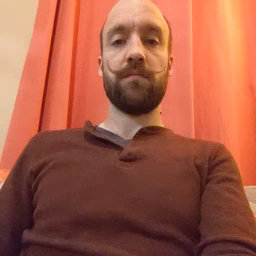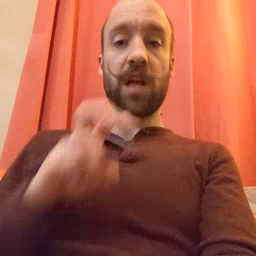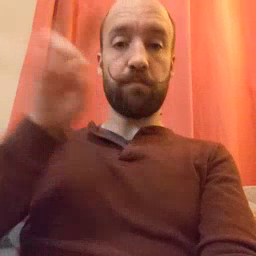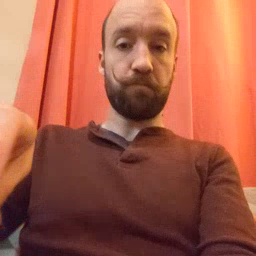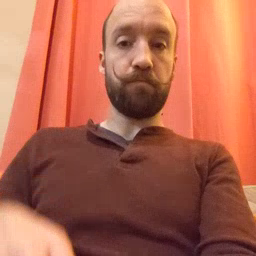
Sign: jump